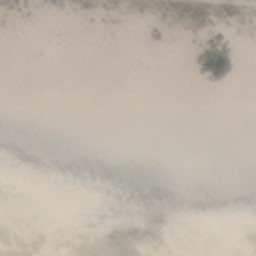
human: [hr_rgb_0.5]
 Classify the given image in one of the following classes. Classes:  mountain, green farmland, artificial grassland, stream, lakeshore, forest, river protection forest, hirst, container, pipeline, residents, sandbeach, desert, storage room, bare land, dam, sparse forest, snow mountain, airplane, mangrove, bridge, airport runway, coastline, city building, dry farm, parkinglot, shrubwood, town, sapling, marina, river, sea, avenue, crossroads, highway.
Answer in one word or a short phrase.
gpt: sandbeach